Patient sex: M
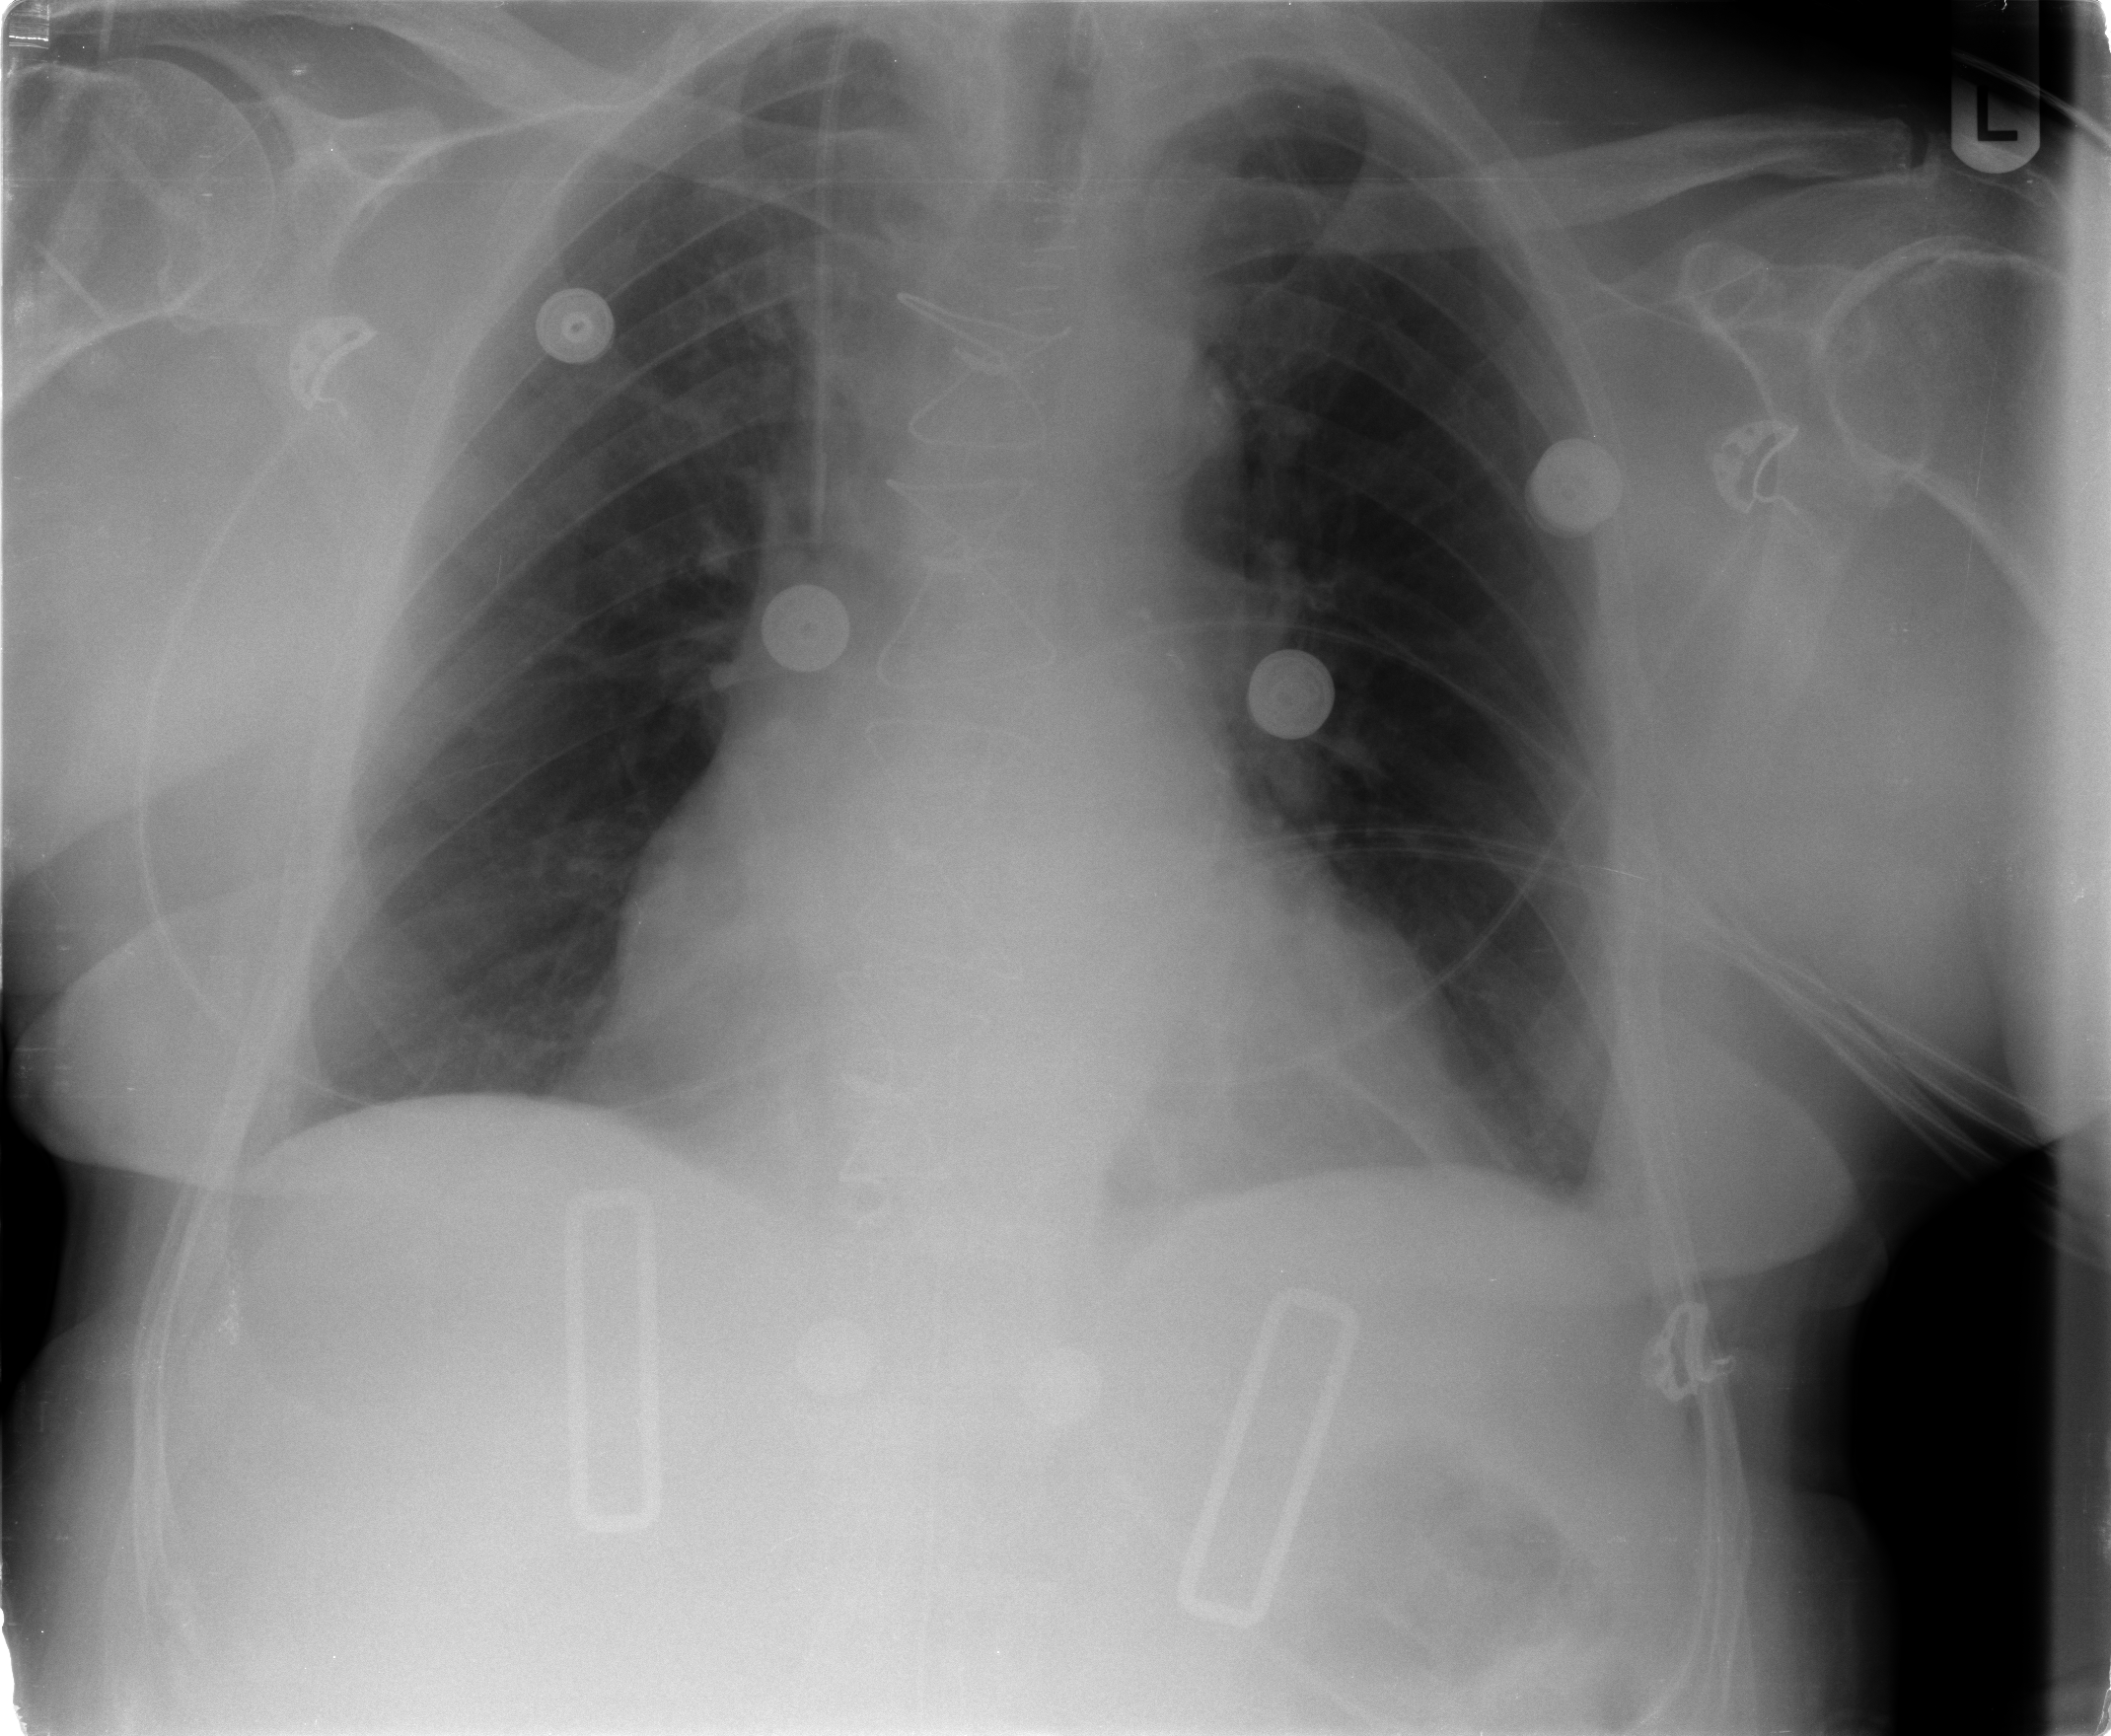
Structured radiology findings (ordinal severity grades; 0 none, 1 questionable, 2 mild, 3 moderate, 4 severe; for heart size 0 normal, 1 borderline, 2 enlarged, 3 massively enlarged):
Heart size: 0
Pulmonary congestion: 0
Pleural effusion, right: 0
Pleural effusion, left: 1
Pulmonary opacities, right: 0
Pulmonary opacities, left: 0
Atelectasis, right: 0
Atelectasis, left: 2